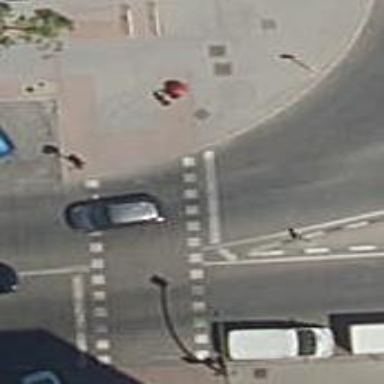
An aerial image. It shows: Traffic signals at road crossing.